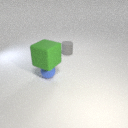
small gray rubber cylinder to the right of small blue rubber sphere